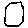
Label: hexagon